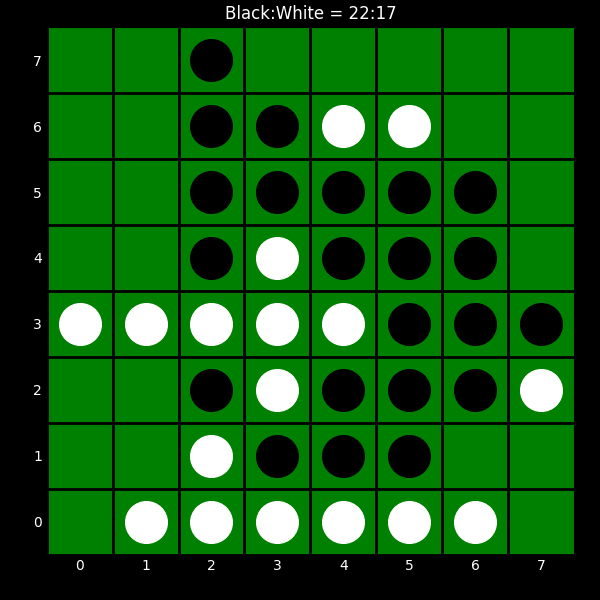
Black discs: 22
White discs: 17